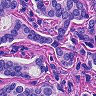
Metastatic tissue present: yes